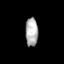
Tissue: prostate
Cell type: Myeloid cells
Senescence score: 0.7788
Nuclear area (px): 352
Mean DAPI intensity: 174.452